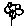
Label: flower